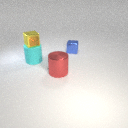
small blue metal cube behind large cyan rubber cylinder